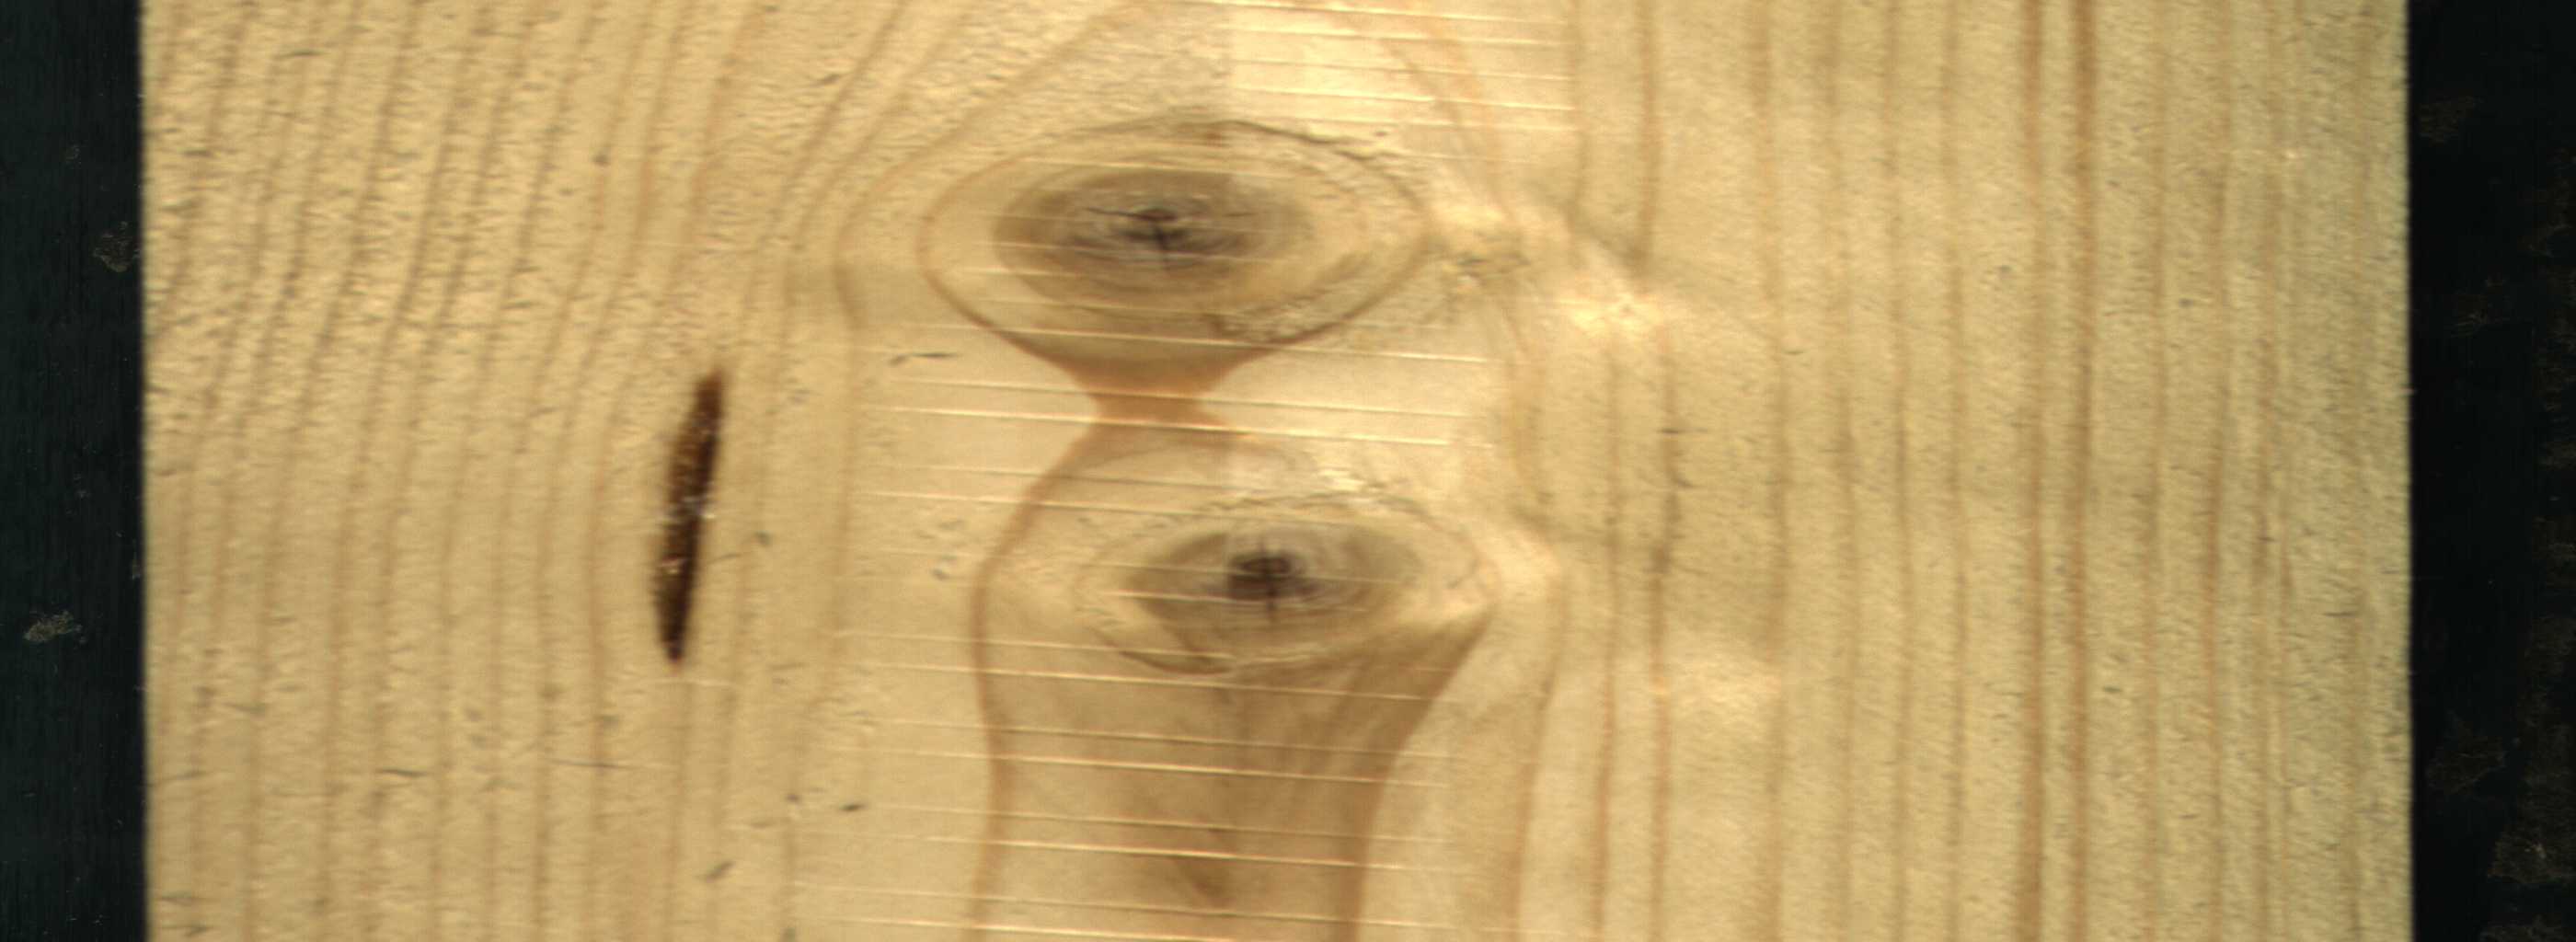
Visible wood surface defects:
resin
Live_Knot
Live_Knot